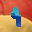
Label: 4